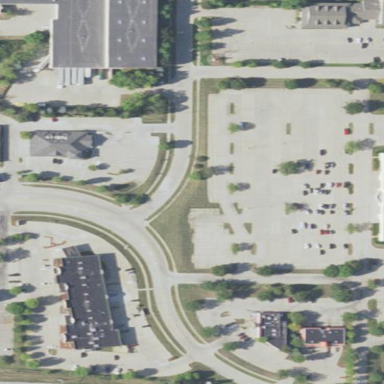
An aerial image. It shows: Retail area.